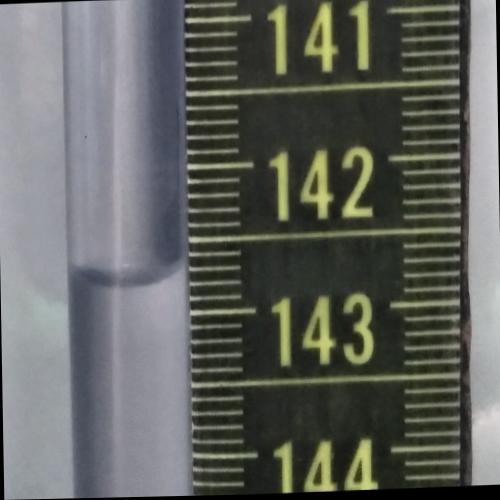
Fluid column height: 142.7 cm